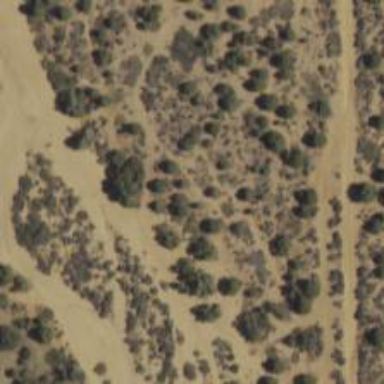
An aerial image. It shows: Patch of scrub vegetation.